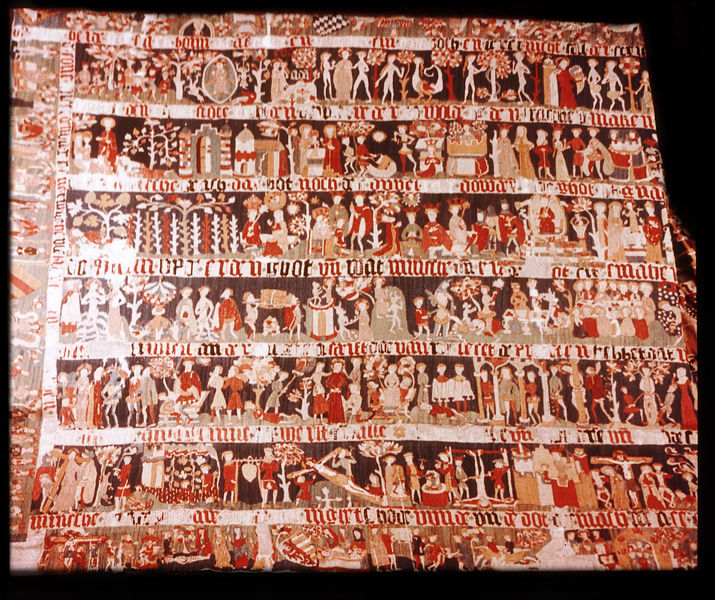
Titel: Heilsspiegel-Teppich
Institution: Wienhausen, Kloster
Schlagwörter: baum, weiß, menschen, bewegung, braun, schwarz, rot, leute, teppich, bibel, geschichte, mensch, bild, figur, gold, stickerei, stoff, england, schrift, bilder, klein, foto, adam, eva, buch, kreuz, religion, illustration, text, jesus, kreuzigung, teufel, mittelalter, tapisserie, heilige, gewebe, textil, auferstehung, neuzeit, legenden, sagen, lichtreflexion, chronik, lebensgeschichte, gehängter, bilderfolgen, tappiserie, egipt, eghipt, jerogliph, schöpfungsgesichte, gecshichte